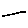
Label: line